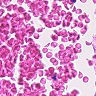
Metastatic tissue present: no